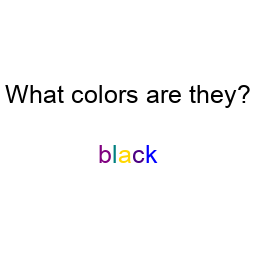
Color: purple, teal, gold, indigo, blue
Color name shown: black
Background color: white
Question text color: black